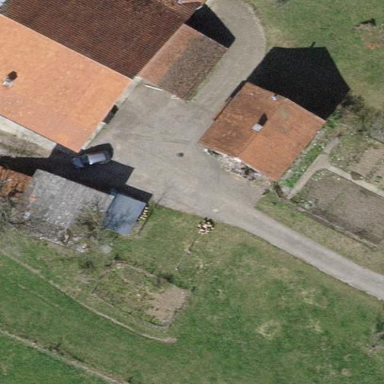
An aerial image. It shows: Farmyard area.